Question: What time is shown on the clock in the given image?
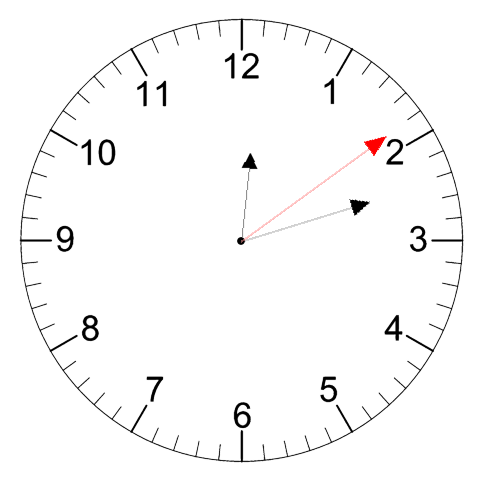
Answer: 12:12:09